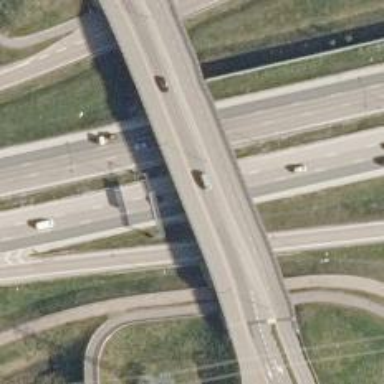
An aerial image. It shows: Asphalt motorway.